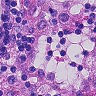
Metastatic tissue present: no